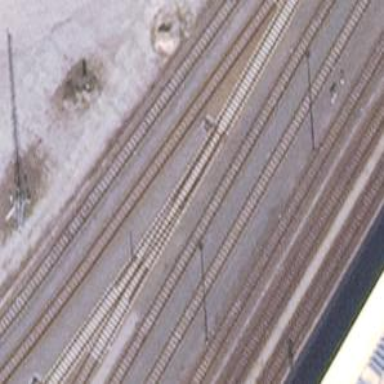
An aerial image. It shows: Railway switch.